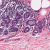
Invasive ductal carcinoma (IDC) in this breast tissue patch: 0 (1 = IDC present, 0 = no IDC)